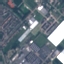
Land use / land cover: Industrial